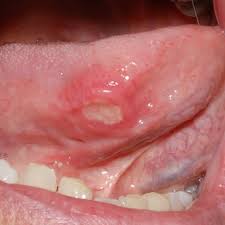
Condition: Mouth Ulcer